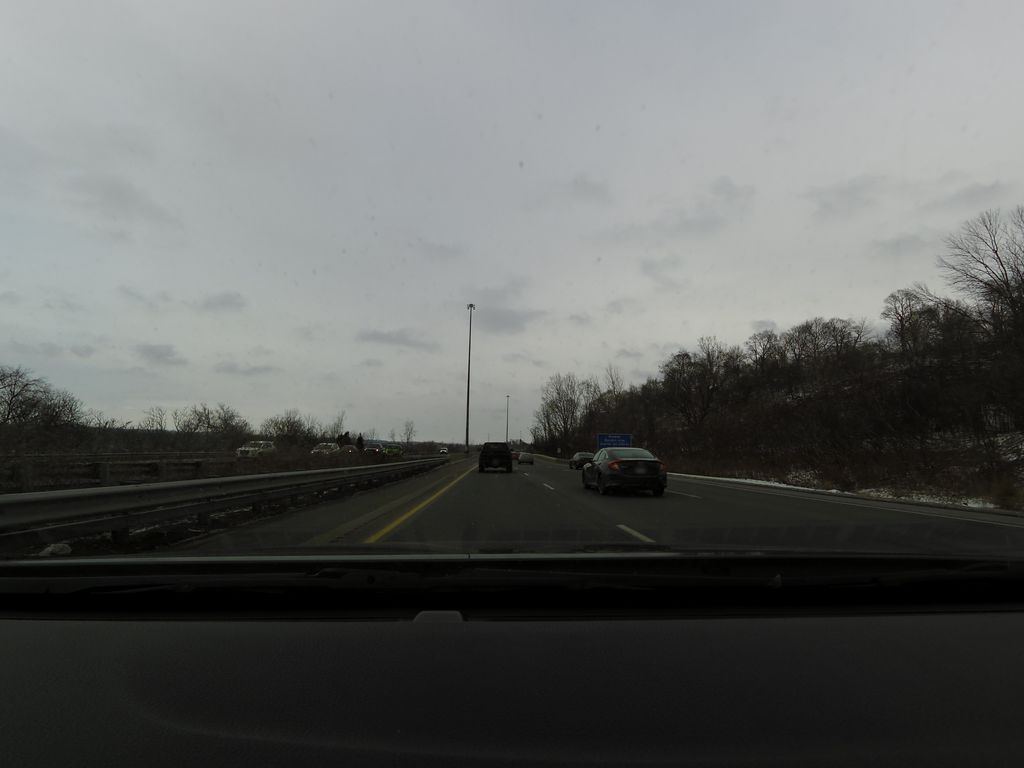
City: hamilton